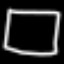
Label: square